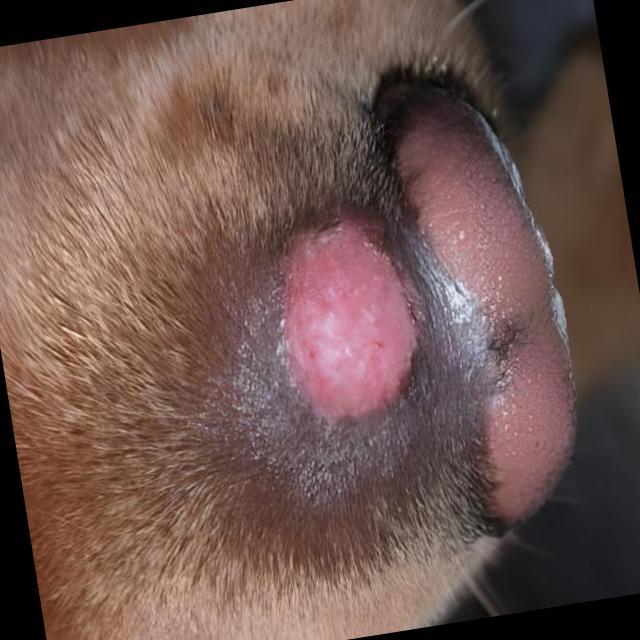
Canine ringworm (Dermatophytosis) — fungal infection caused by Microsporum or Trichophyton. Presents with circular alopecia, scaling, crusting, and broken hairs.